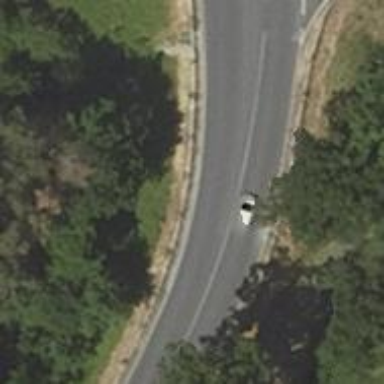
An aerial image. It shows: Secondary road with asphalt surface.